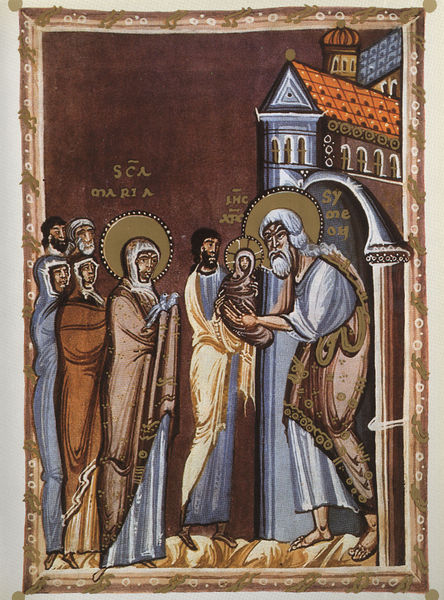
Titel: Evangeliar der Äbtissin Hitda von Meschede
Institution: Darmstadt, Hessische Landesbibliothek
Schlagwörter: blau, braun, dach, rot, kirche, heiligenschein, jesus, maria, buchmalerei